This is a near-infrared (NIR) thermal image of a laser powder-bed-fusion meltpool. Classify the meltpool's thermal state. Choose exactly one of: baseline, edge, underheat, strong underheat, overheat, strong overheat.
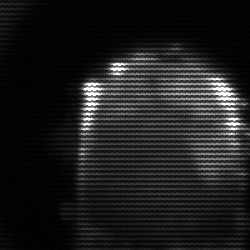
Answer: baseline